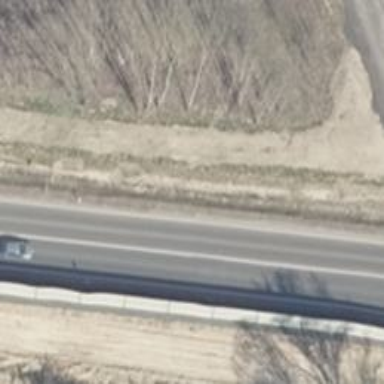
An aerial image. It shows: Asphalt motorway link.